A spectrogram of one vibration snapshot from a rotating bearing is shown (time on one axis, frequency on the other). What is the most likely bearing condition (normal, inner_race, outer_race, ball)?
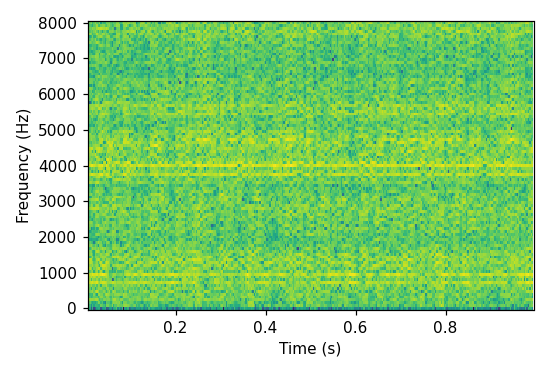
Answer: outer_race